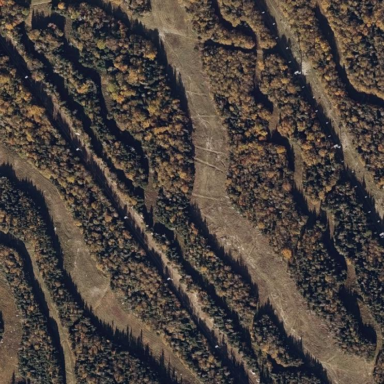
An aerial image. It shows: Coniferous forest area.